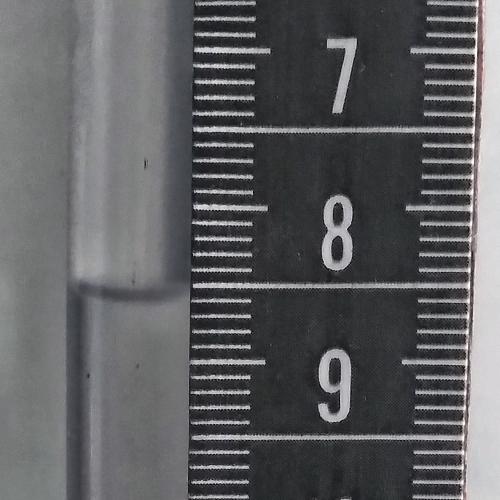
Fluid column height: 8.6 cm